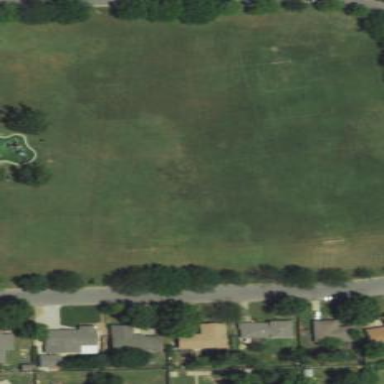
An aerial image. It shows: Park.